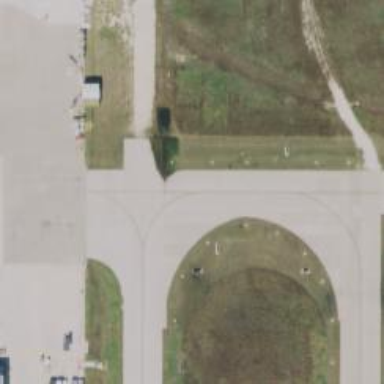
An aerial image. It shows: View of taxiway at the airport.